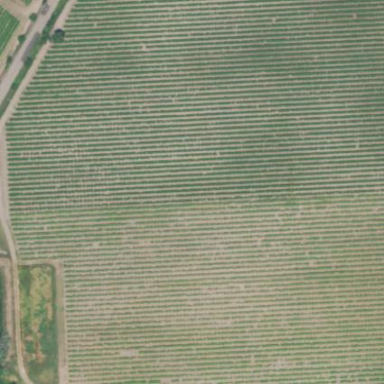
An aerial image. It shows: Vineyard growing grapes.